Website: crate-barrel
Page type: billing-address
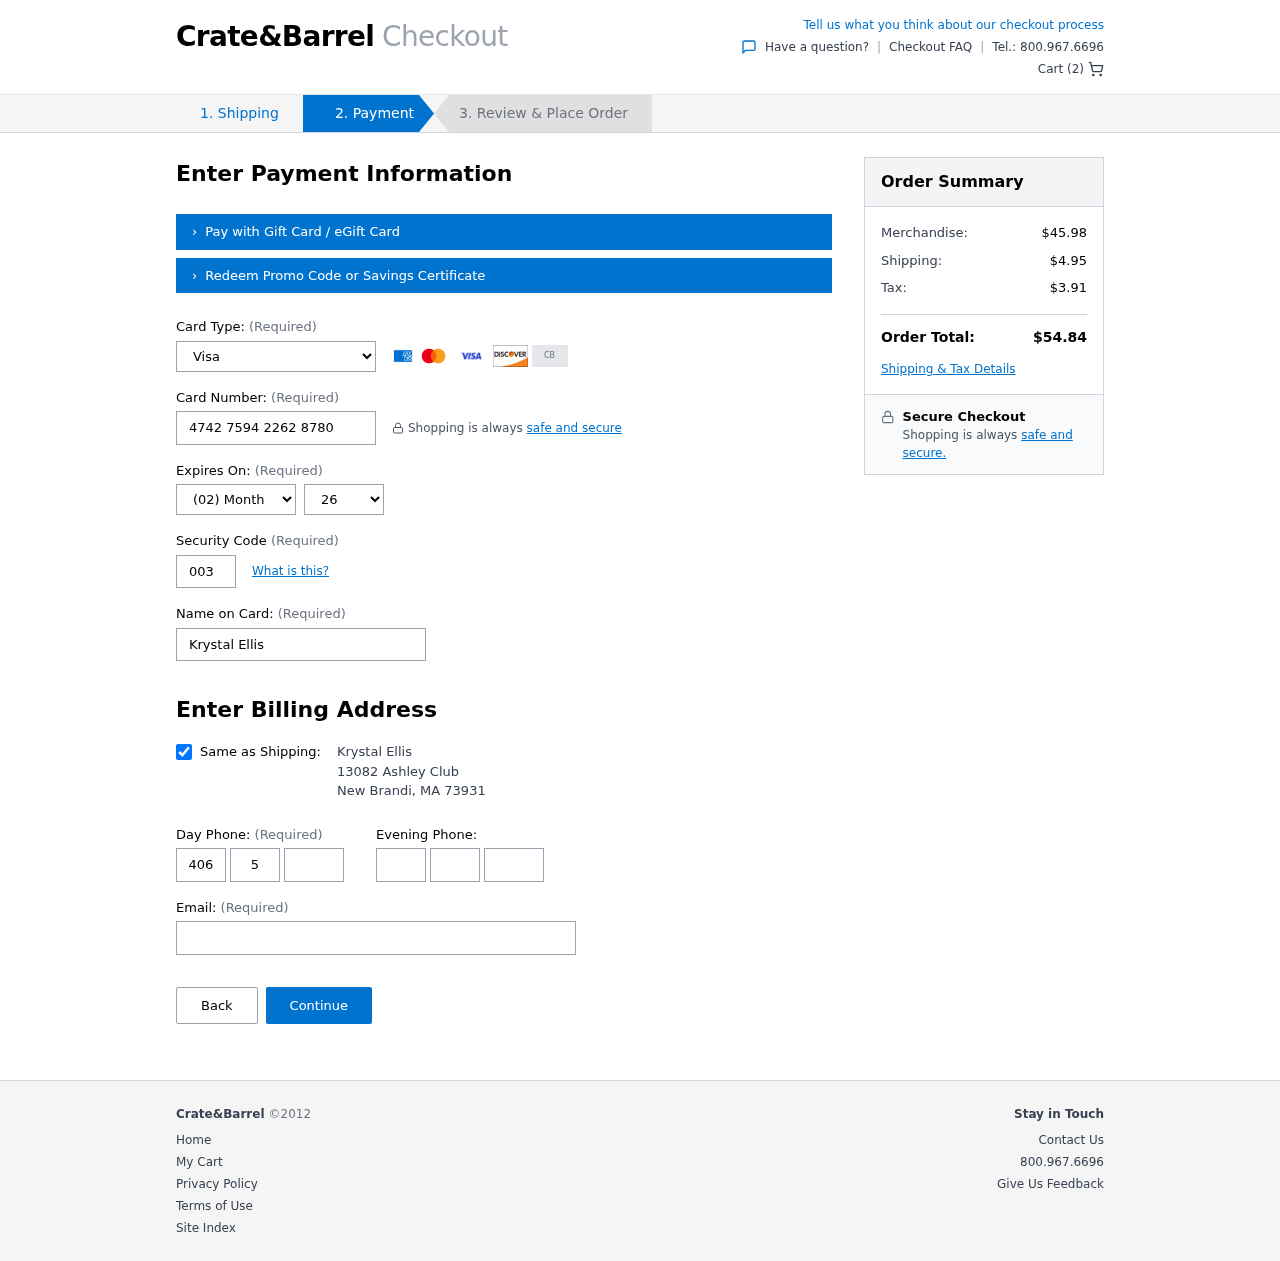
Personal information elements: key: PII_CARD_CVV
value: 003
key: PII_CARD_EXPIRY_MONTH
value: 02
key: PII_CARD_EXPIRY_YEAR
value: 26
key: PII_CARD_NUMBER
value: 4742 7594 2262 8780
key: PII_CARD_TYPE
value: Visa
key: PII_CITY
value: New Brandi
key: PII_EMAIL
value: krystal.ellis@yahoo.com
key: PII_FULLNAME
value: Krystal Ellis
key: PII_PHONE_AREA
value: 406
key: PII_PHONE_PREFIX
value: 532
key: PII_PHONE_SUFFIX
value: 8521
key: PII_POSTCODE
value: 73931
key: PII_STATE_ABBR
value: MA
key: PII_STREET
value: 13082 Ashley Club
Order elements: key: ORDER_NUM_ITEMS
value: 2
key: ORDER_SUBTOTAL
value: $45.98
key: ORDER_SHIPPING_COST
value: $4.95
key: ORDER_TAX
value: $3.91
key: ORDER_TOTAL
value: $54.84